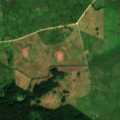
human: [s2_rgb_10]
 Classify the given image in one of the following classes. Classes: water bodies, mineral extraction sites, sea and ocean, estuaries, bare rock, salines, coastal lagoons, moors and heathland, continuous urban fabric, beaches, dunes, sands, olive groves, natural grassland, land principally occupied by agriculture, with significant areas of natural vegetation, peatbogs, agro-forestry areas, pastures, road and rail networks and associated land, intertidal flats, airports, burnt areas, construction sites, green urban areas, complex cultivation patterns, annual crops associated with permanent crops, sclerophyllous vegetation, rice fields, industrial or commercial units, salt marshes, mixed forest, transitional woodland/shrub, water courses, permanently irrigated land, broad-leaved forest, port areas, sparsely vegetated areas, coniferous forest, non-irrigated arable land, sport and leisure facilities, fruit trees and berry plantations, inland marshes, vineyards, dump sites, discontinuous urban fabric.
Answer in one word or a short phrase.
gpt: pastures, broad-leaved forest